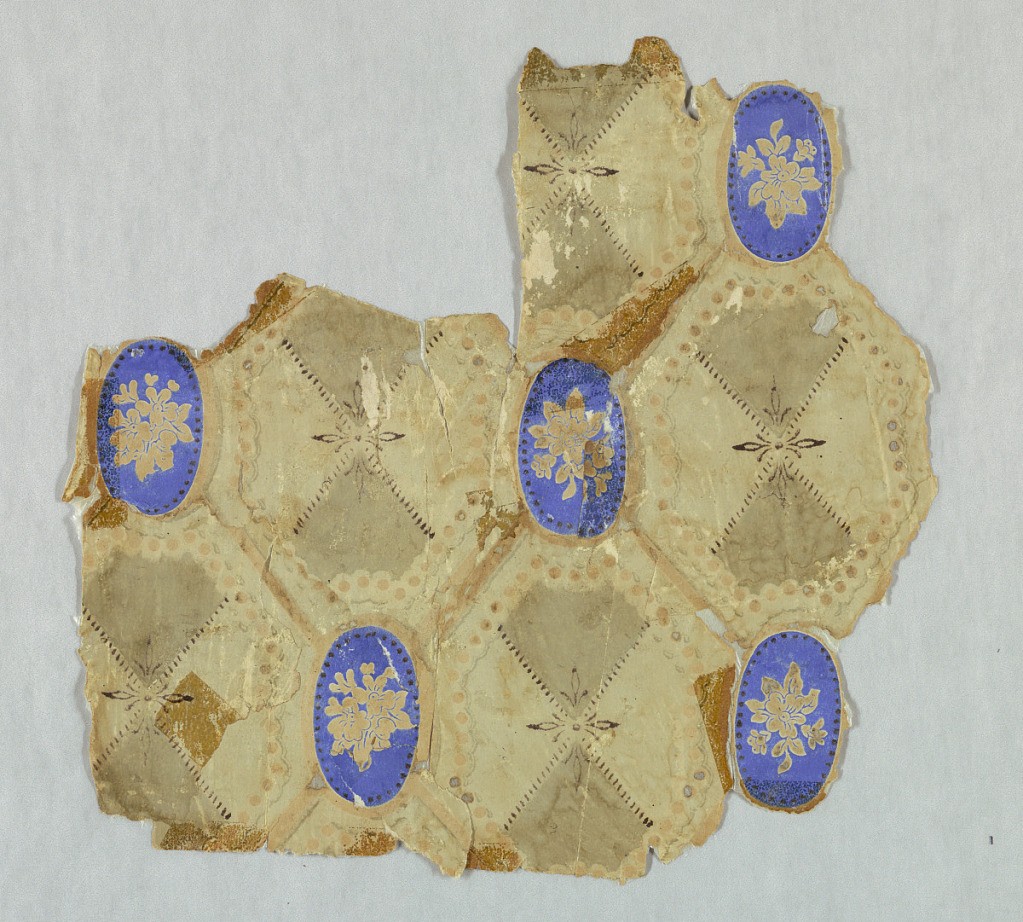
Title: Sidewall - fragment
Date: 1840–70
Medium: Machine-printed
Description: Gray diamonds, blue ovals with flowers.